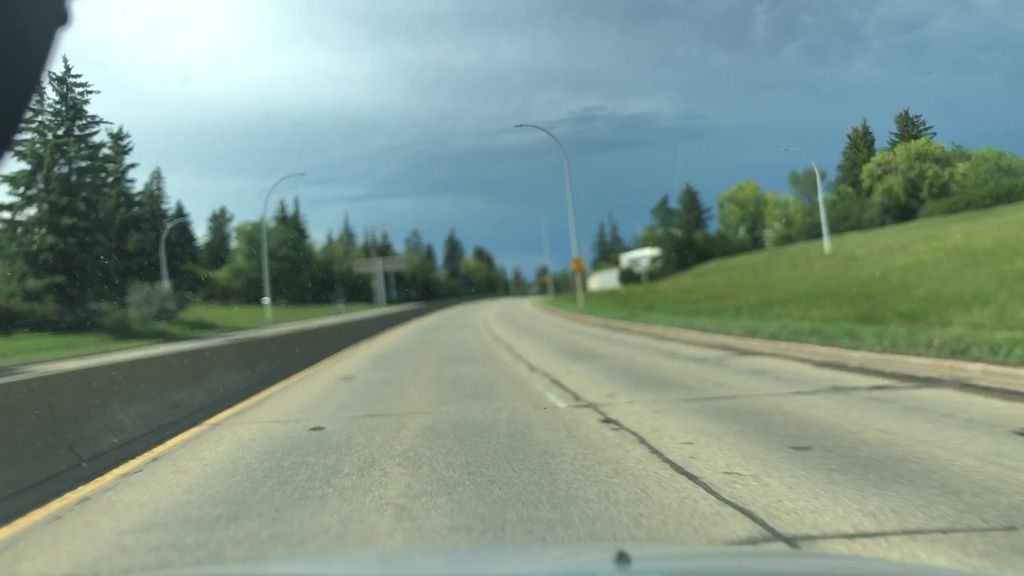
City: edmonton